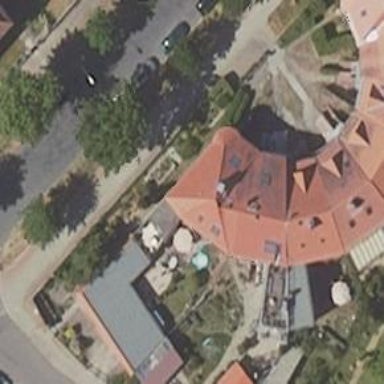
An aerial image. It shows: Terrace building.